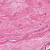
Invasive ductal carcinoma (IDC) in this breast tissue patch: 0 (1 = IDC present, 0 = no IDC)